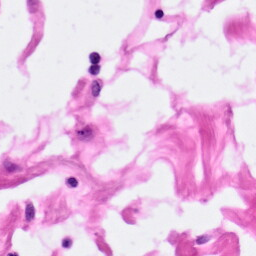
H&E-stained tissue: Pancreatic